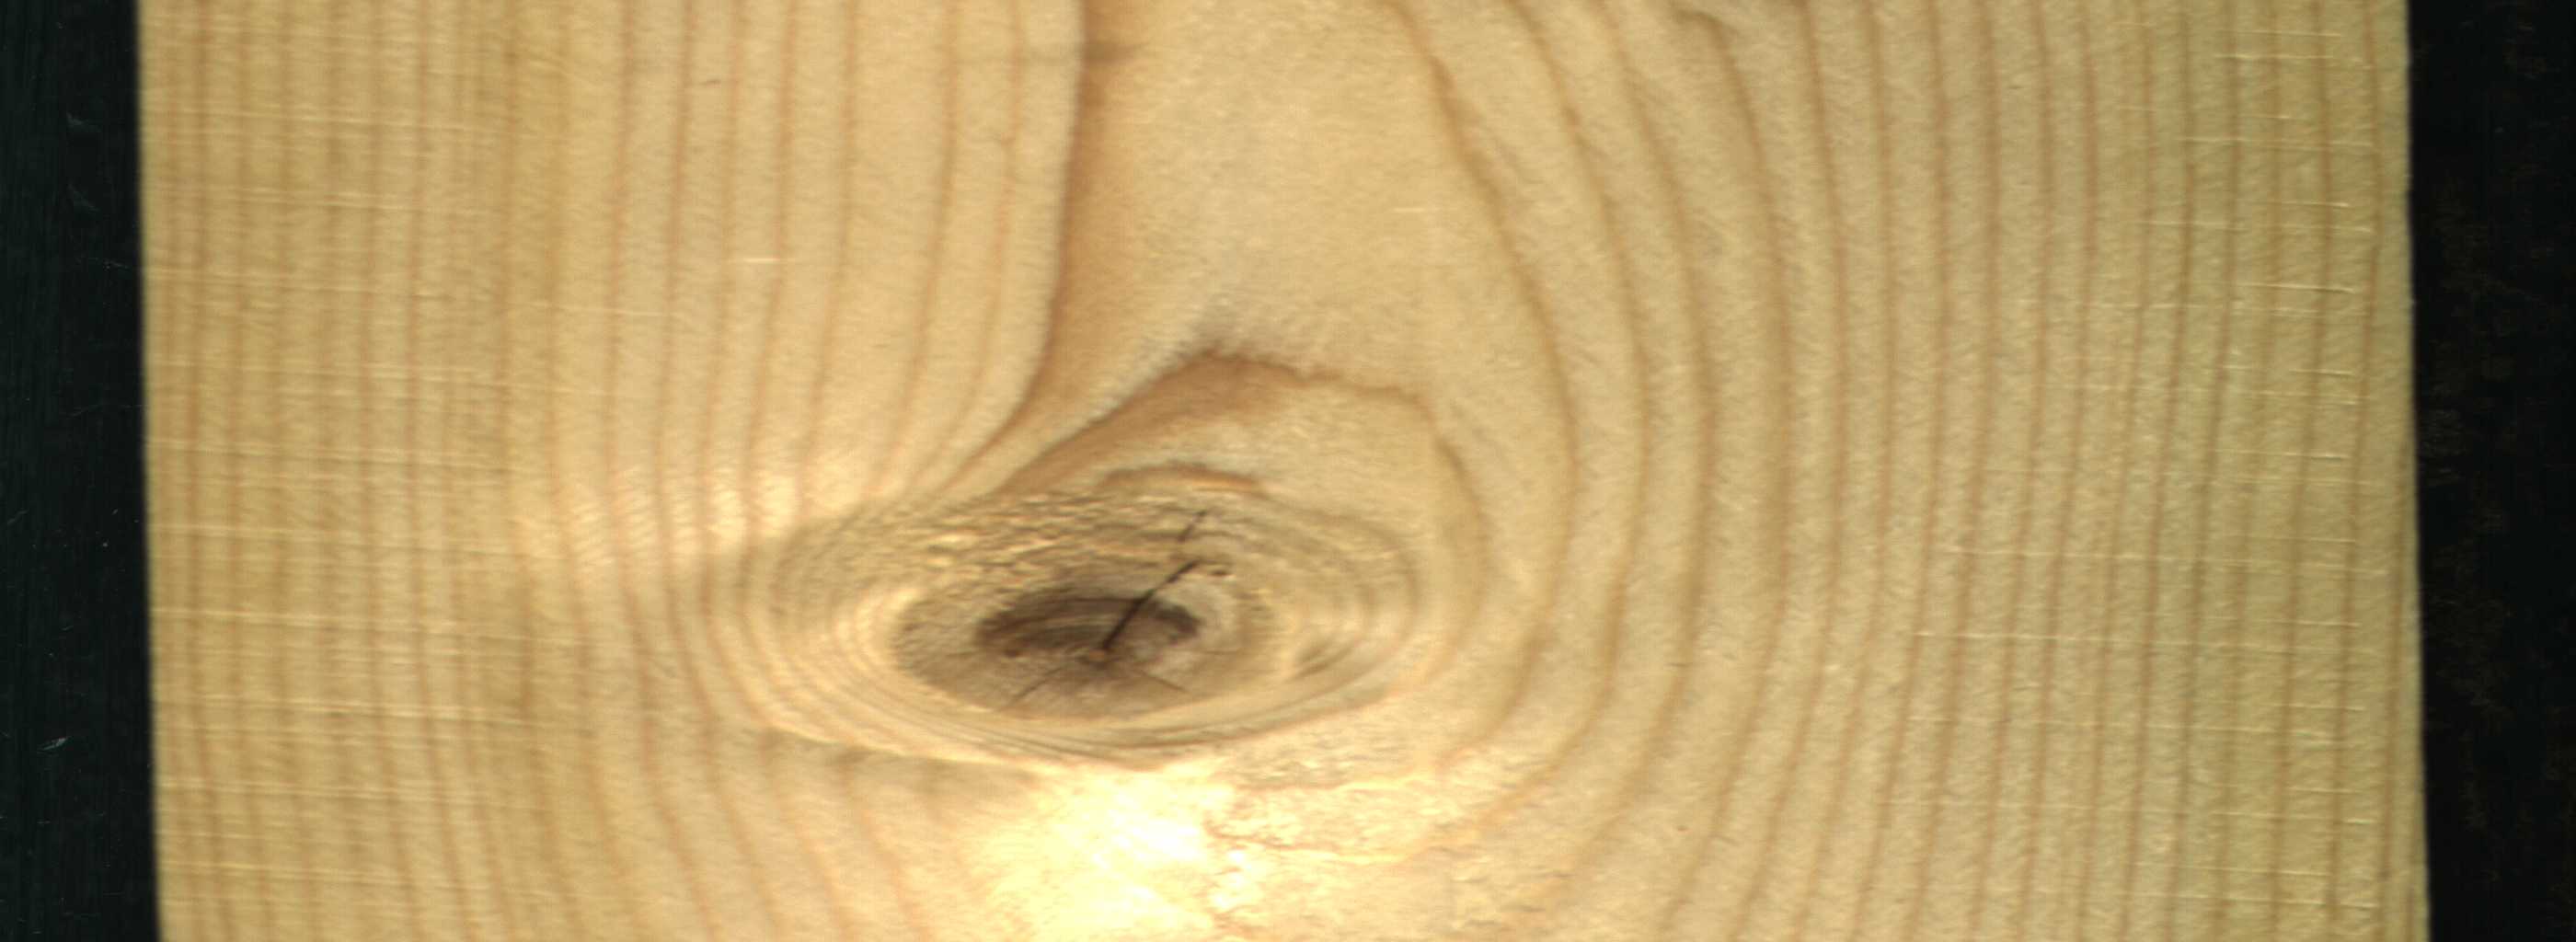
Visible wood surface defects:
knot_with_crack